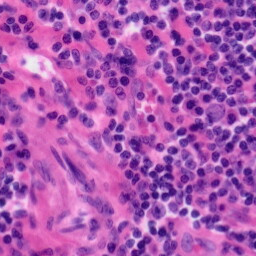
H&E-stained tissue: Tonsil